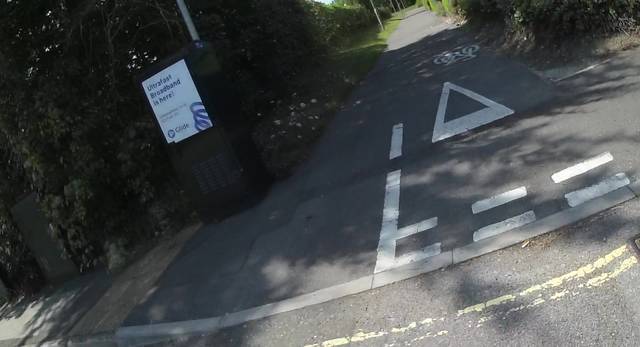
Region: United Kingdom
Coordinates: 51.277, -1.071